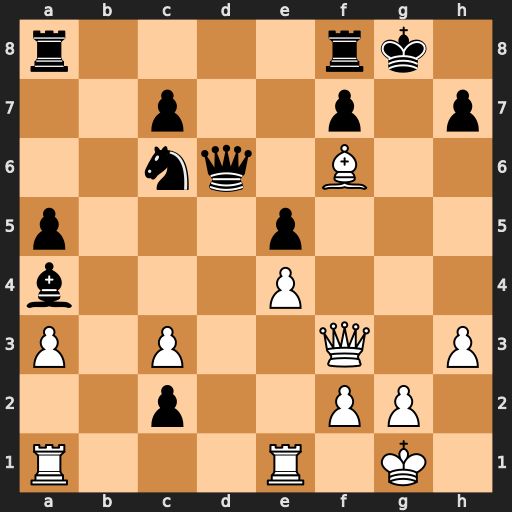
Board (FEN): r4rk1/2p2p1p/2nq1B2/p3p3/b3P3/P1P2Q1P/2p2PP1/R3R1K1
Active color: w
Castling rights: -
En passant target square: -
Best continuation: Qg4#